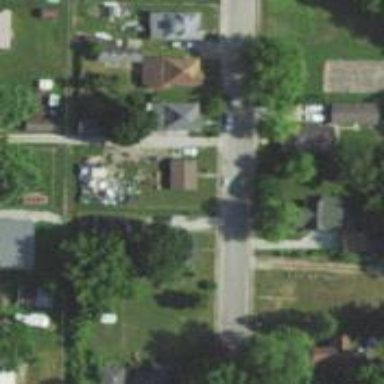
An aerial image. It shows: Alley classified as service road.